Question: This is a follow up to a question on <URL>
Thanks to @kmb385 I was able to resolve that problem but now I get the following eclipse errors in my JSP file
javax.servlet.jsp.JspException cannot be resolved to a type
and
javax.servlet.jsp.PageContext cannot be resolved to a type
as suggest by kmb385, here is my controller:
'''
@Controller
public class AdminController {
@RequestMapping("/")
protected ModelAndView handleRequestInternal(HttpServletRequest request,
HttpServletResponse response) throws Exception {
ModelAndView model = new ModelAndView("index");
model.addObject("msg", "hello world");
return model;
}
}
'''
and here is my index.jsp page just in case:
'''
<%@ page language="java" contentType="text/html; charset=ISO-8859-1"pageEncoding="ISO-8859-1"%>
<!DOCTYPE html PUBLIC "-//W3C//DTD HTML 4.01 Transitional//EN" "http://www.w3.org/TR/html4/loose.dtd">
<html>
<head>
<meta http-equiv="Content-Type" content="text/html; charset=ISO-8859-1">
<!-- <link type="text/css" rel="stylesheet" href="css/style.css"/> -->
<style type="text/css">
<%@include file="css/style.css" %>
</style>
<title>My Project - MainPage</title>
</head>
<body>
<h2 class="main_heading2">My Project - MainPage</h2>
<div style="float: right; width: 30%; text-align: center">
<p style="float:left;">an image should be here</p>
<img src="images/logo.jpg" alt="Logo"/>
<img src="${pageContext.servletContext.contextPath}/resources/images/logo.jpg" />
</div>
</body>
'''
I have come across "solutions" to this by disabling it in the JSP validator but Please do not suggest this unless you can give a legitimate reason. I would rather correct this issue properly
Any Help appreciated
Build path screen grab as requested by @kmb385

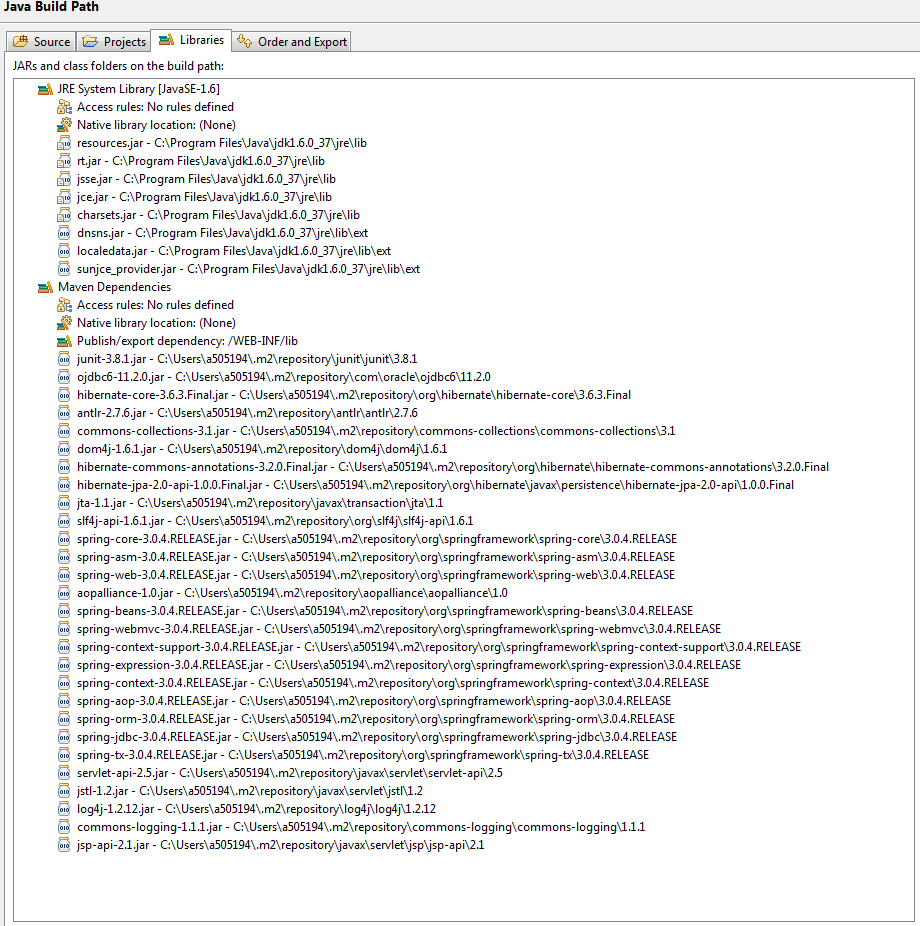
Answer: Try setting the 'servlet-api' dependency in your pom.xml to provided. This jar maybe conflicting with the tomcat provided servlet-api.jar.
'''
<dependency>
<groupId>javax.servlet</groupId>
<artifactId>servlet-api</artifactId>
<version>2.5</version>
<scope>provided</scope>
</dependency>
'''
Also be sure to include the jsp-api dependency, once again set as provided:
'''
<!-- Servlet -->
<dependency>
<groupId>javax.servlet.jsp</groupId>
<artifactId>javax.servlet.jsp-api</artifactId>
<version>2.3.3</version>
<scope>provided</scope>
</dependency>
'''
Make sure all of your maven dependencies are being used to build the project by right clicking your project > Properties. On the deployment assembly tab click the add button, then Java Build Path Entries, then Maven Dependencies and finally Finish.
You may also need to add your maven dependencies to the build path. Right click your project > Maven > Update Project Configuration.